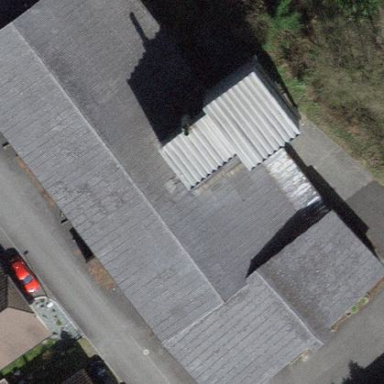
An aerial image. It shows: Commercial building with tile roof.